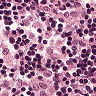
Metastatic tissue present: no